Field crop: maize
Growth stage: 2
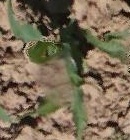
Species: maize